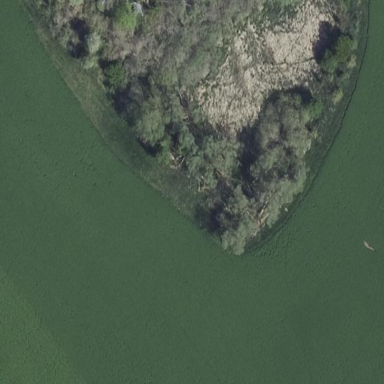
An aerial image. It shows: Beautiful wet meadow natural wetland.